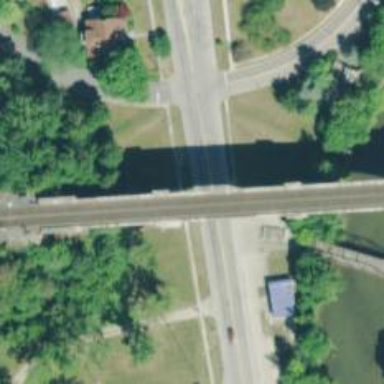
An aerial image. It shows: Bridge supported by pillars.